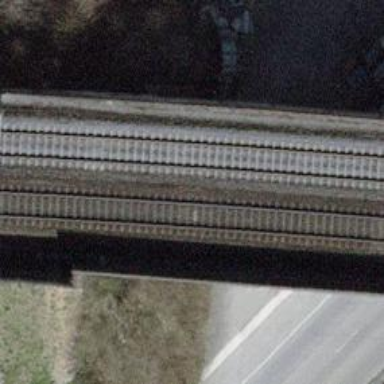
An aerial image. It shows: Bridge with electrified railway tracks featuring contact line.